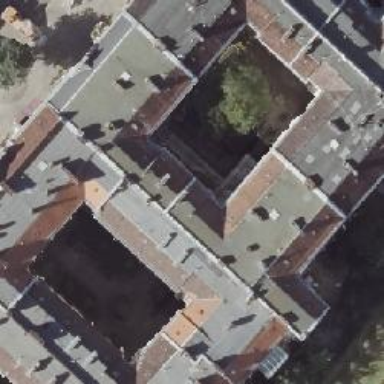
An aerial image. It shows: Apartments building with saltbox roof shape.